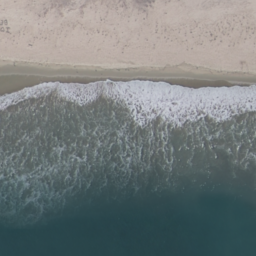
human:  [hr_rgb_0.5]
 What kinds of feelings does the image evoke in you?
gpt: beach